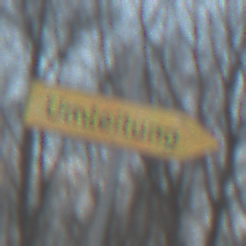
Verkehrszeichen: UmleitungswegweiserRechtsweisend
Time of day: SunriseSunset
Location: Outdoor (RoadRail)
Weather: PartlyCloudy
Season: NotSpecified
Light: Natural